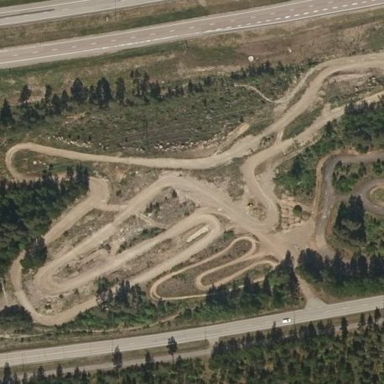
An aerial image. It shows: Motocross raceway.